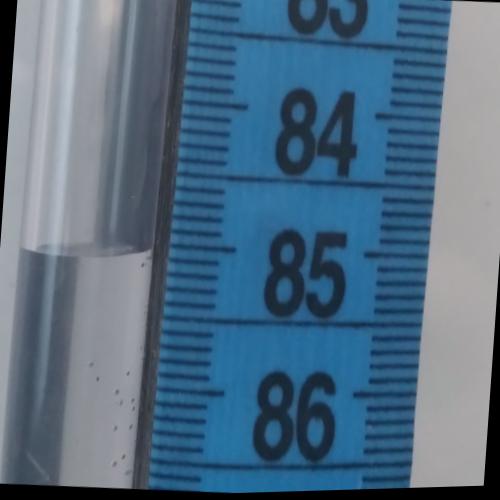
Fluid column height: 85.0 cm